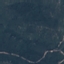
Land use / land cover class: HerbaceousVegetation